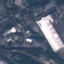
Land use / land cover: Industrial